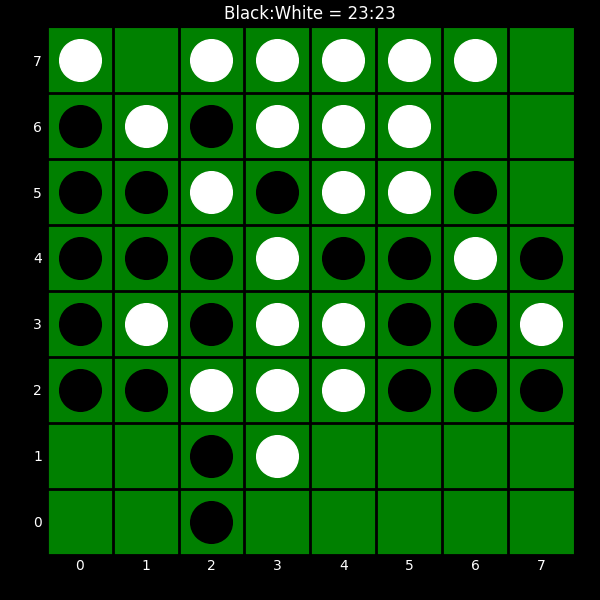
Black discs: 23
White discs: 23